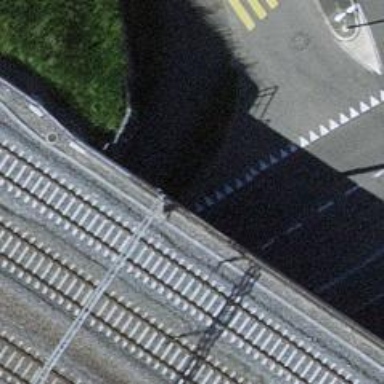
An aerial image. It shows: Sidewalk that goes through tunnel.